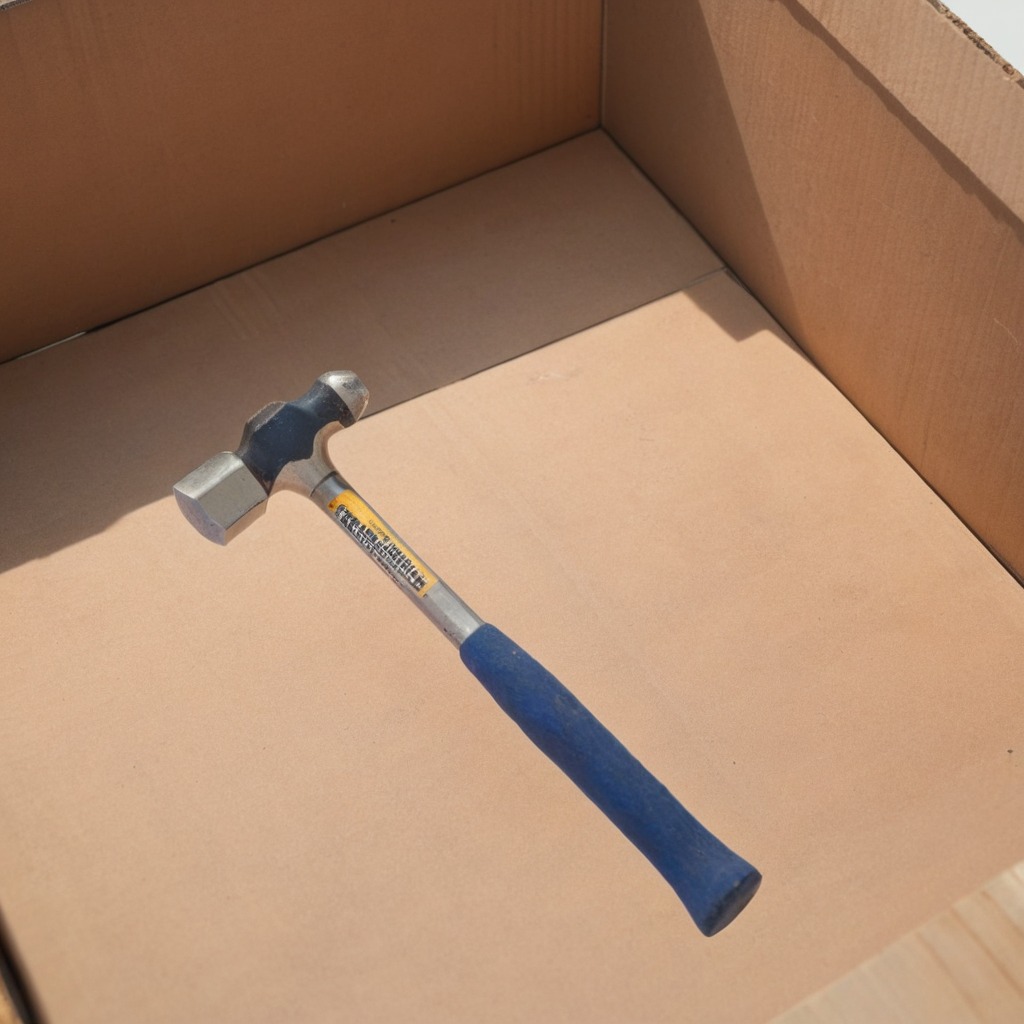
A hammer lies on the cardboard box surface in an outdoor workshop during daytime bright natural light soft shadows slightly creased but